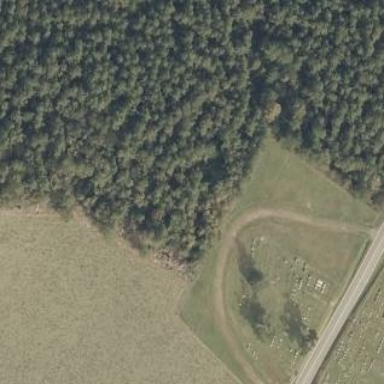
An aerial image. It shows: Fence surrounding graveyard.